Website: lowes
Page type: payment
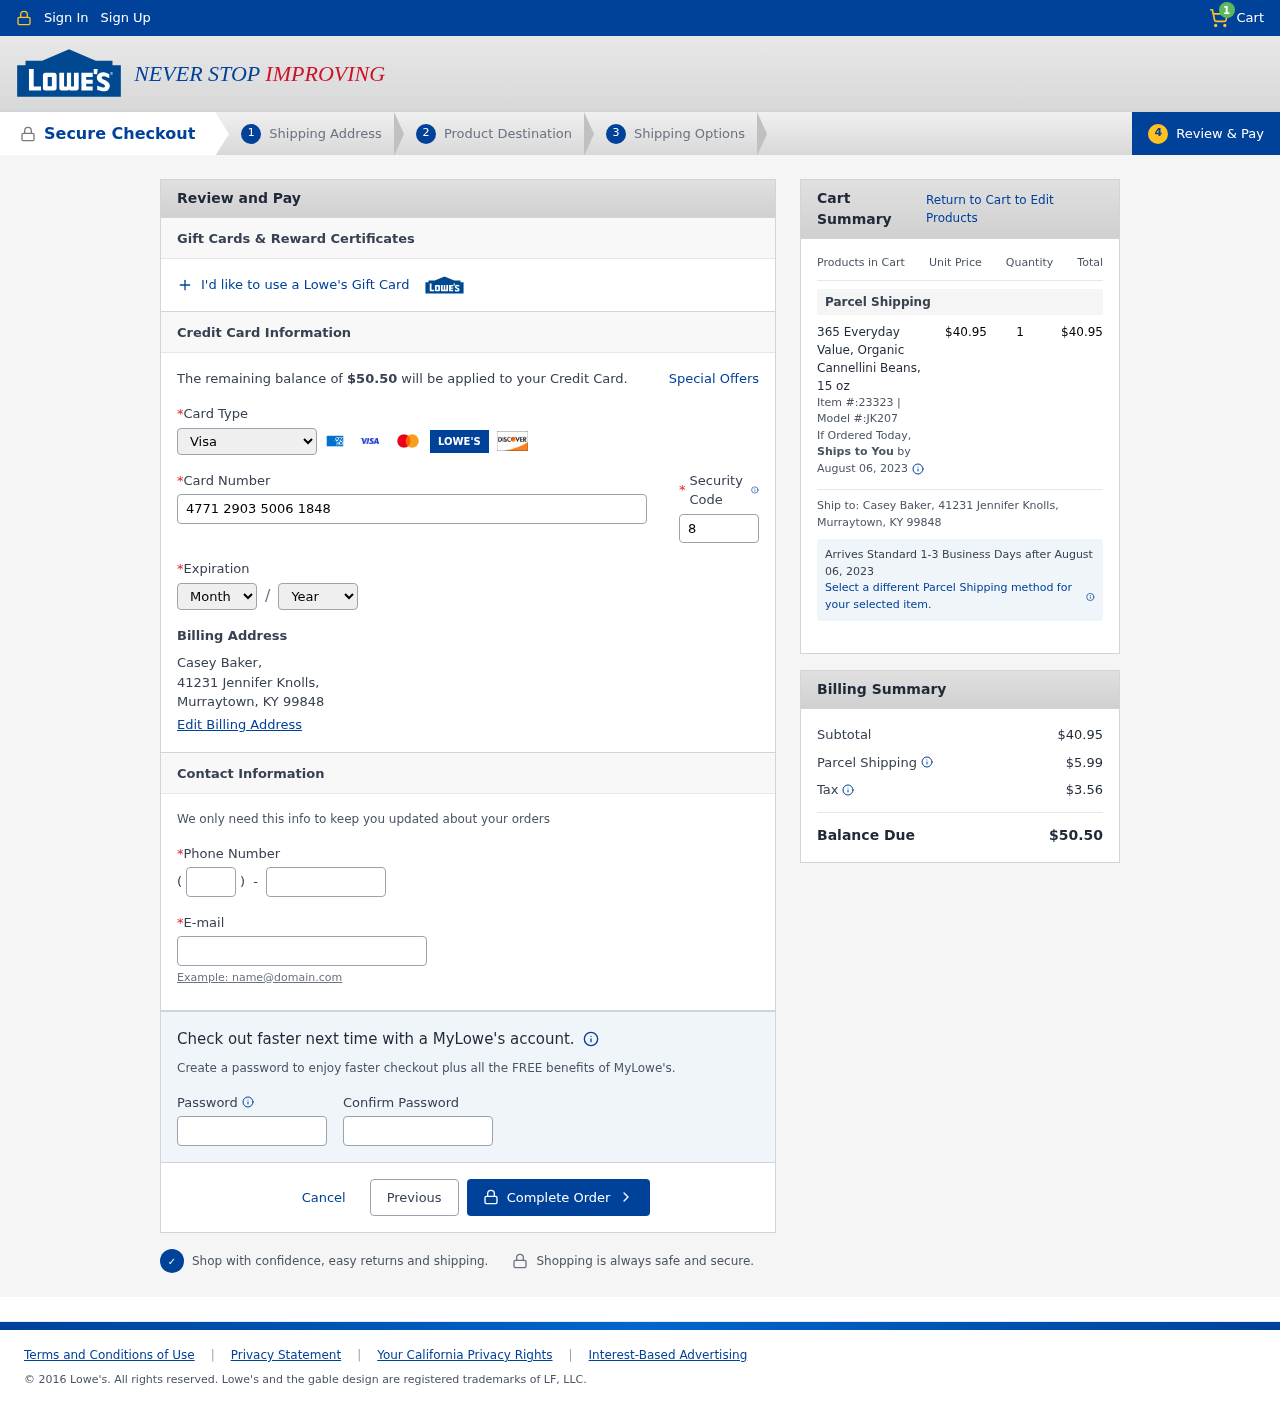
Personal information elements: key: PII_CARD_CVV
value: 897
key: PII_CARD_EXPIRY_MONTH
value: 06
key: PII_CARD_EXPIRY_YEAR
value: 28
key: PII_CARD_NUMBER
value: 4771 2903 5006 1848
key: PII_CARD_TYPE
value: Visa
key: PII_CITY_STATE_ZIP
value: Murraytown, KY 99848
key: PII_EMAIL
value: casey_baker@gmail.com
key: PII_FULLNAME
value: Casey Baker,
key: PII_PHONE
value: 4536057347
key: PII_PHONE_AREA
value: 453
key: PII_STREET
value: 41231 Jennifer Knolls,
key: PII_FULLNAME2
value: Casey Baker
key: PII_STREET2
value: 41231 Jennifer Knolls
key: PII_CITY_STATE_ZIP2
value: Murraytown, KY 99848
Product elements: key: PRODUCT1_NAME
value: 365 Everyday Value, Organic Cannellini Beans, 15 oz
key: PRODUCT1_PRICE
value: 40.95
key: PRODUCT1_QUANTITY
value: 1
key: PRODUCT1_ITEM
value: Item #:23323
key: PRODUCT1_MODEL
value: Model #:JK207
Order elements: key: ORDER_NUM_ITEMS
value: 1
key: ORDER_TOTAL
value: $50.50
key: ORDER_SHIPPING_DATE
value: August 06, 2023
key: ORDER_SUBTOTAL
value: $40.95
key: ORDER_SHIPPING_DATE2
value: August 06, 2023
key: ORDER_SHIPPING_COST
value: $5.99
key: ORDER_TAX
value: $3.56